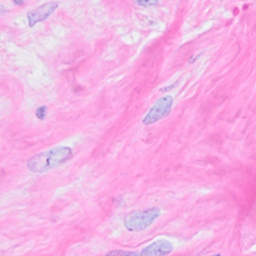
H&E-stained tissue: Breast